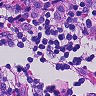
Metastatic tissue present: yes